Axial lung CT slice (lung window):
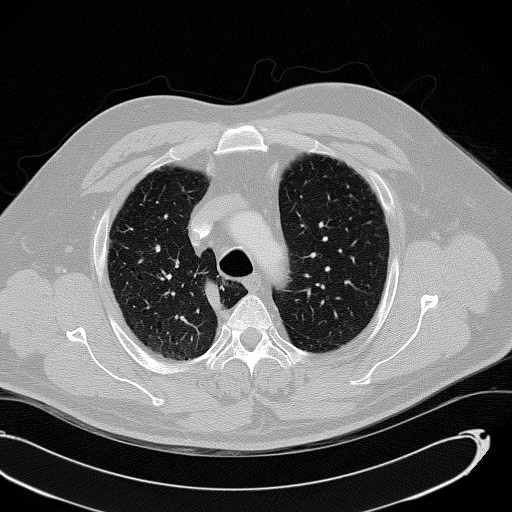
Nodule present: no